Interaction volume radius: 5 \u00c5
Interaction volume height: 10 \u00c5
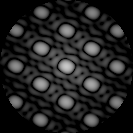
Disorder parameter: 0.003796